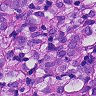
Metastatic tissue present: yes